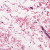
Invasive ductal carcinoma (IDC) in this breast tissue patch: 0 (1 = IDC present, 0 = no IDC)